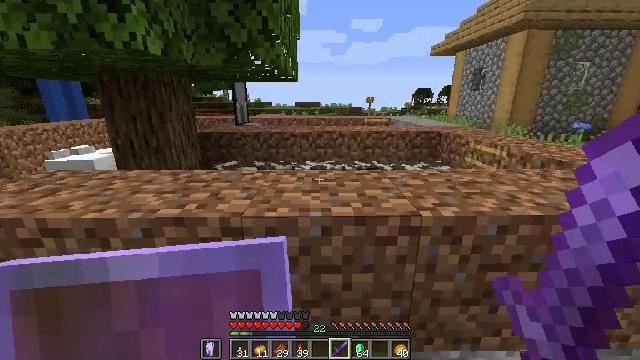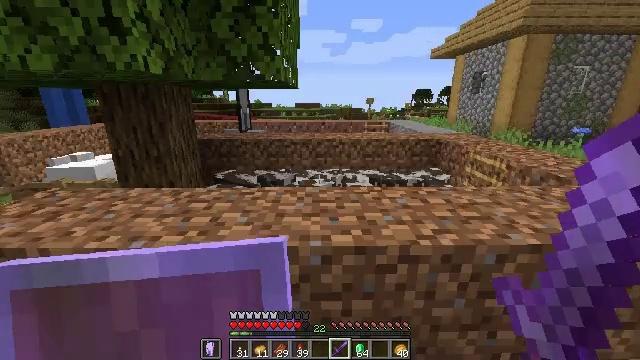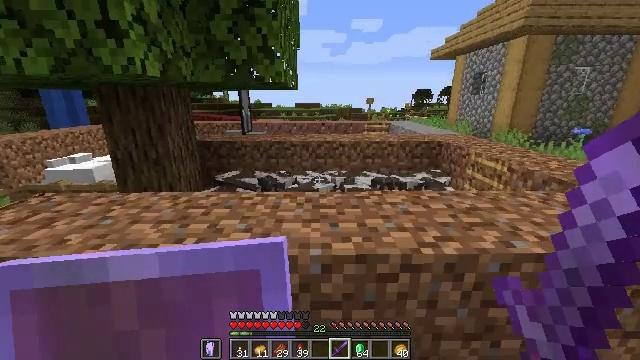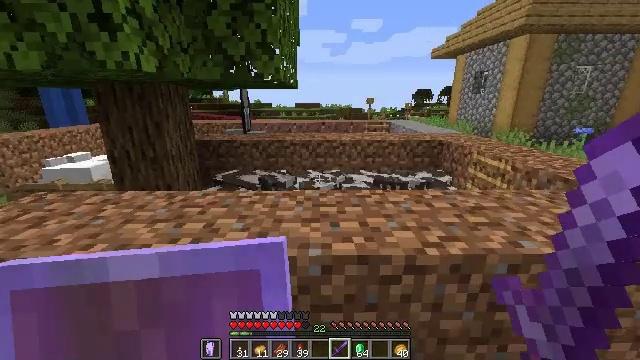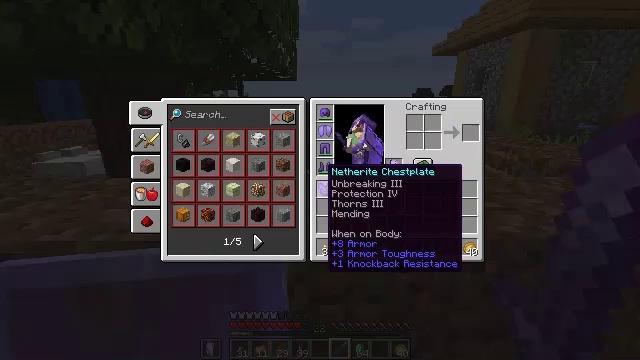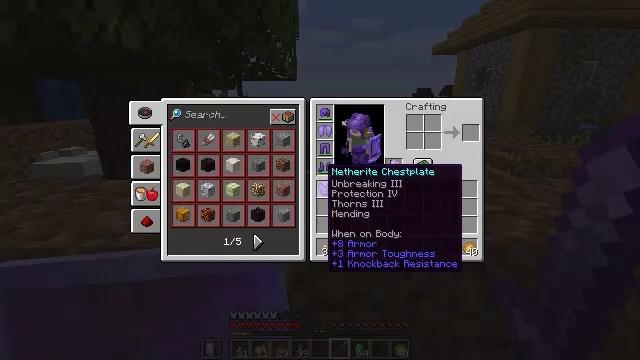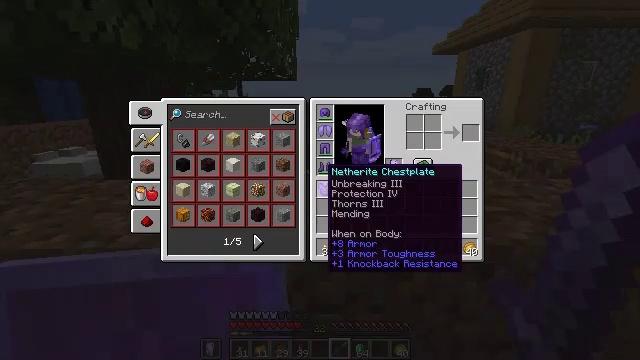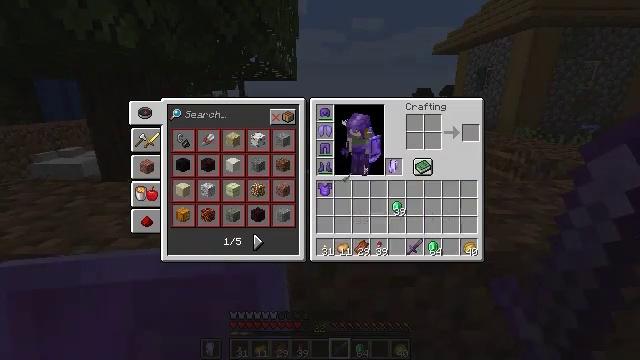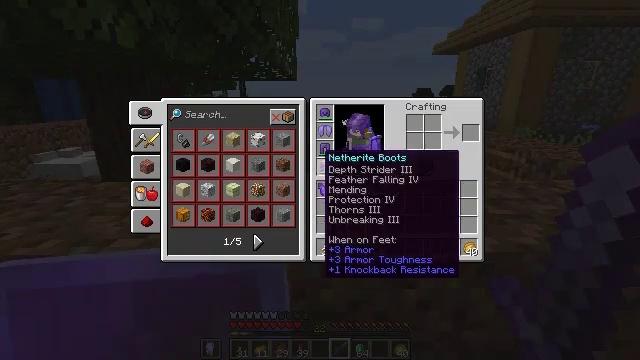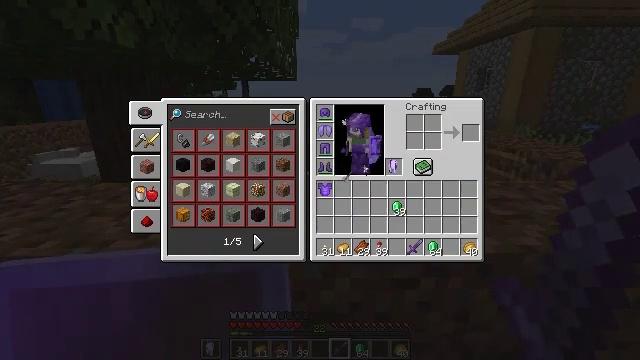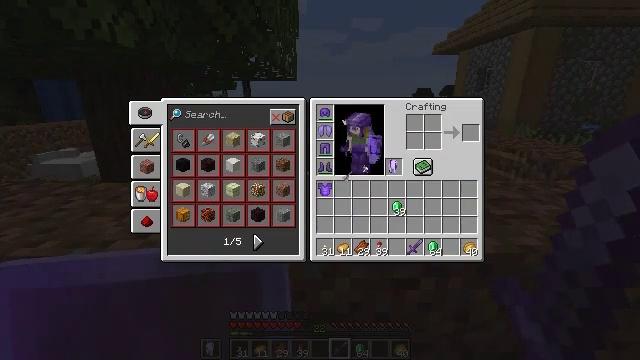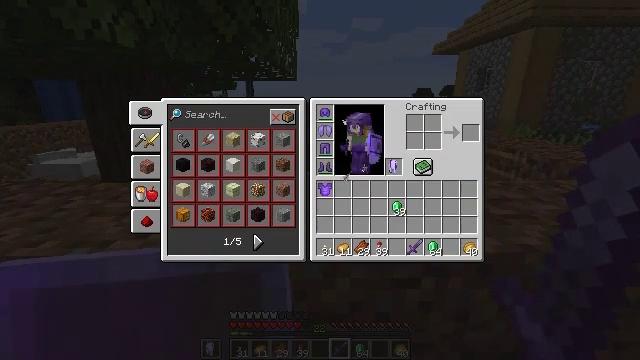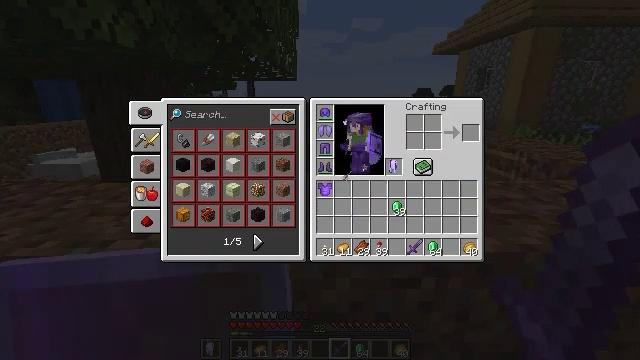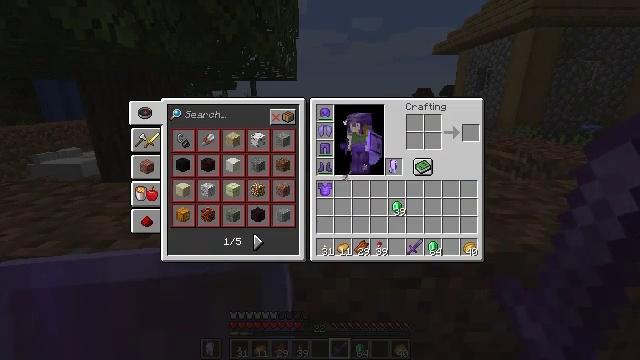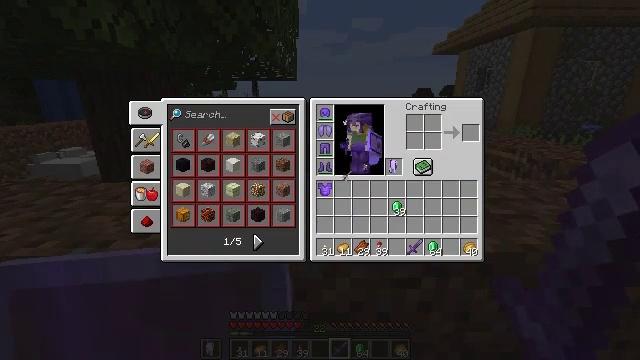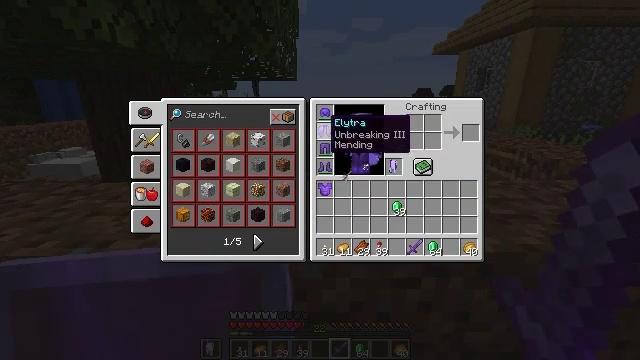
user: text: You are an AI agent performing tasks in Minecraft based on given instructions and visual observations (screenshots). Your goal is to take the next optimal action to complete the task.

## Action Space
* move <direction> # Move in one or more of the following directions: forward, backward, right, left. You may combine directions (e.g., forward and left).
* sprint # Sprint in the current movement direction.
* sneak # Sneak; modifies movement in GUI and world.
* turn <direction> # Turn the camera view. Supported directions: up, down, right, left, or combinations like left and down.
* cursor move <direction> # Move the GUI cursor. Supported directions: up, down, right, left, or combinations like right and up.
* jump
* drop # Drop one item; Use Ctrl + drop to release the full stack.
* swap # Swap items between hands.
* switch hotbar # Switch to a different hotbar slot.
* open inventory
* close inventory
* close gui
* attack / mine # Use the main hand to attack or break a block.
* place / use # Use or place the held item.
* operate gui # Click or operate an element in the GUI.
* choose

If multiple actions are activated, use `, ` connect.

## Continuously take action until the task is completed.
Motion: motion action
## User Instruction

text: Kill the sheep.
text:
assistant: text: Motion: move forward
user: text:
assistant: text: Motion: move forward
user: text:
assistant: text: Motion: move forward
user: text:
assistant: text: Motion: open inventory
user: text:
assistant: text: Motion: open inventory
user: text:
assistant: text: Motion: open inventory
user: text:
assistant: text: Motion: no_op
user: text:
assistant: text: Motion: cursor move up
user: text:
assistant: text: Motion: cursor move up
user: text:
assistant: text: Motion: sneak, cursor move up
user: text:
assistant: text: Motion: sneak, cursor move up
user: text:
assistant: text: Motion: sneak
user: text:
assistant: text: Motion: sneak
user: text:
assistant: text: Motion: sneak
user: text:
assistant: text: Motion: sneak, cursor move right
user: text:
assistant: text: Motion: sneak
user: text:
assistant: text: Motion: sneak
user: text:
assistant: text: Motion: sneak, choose
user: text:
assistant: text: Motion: sneak, cursor move down
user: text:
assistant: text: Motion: sneak, cursor move down
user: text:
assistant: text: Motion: sneak, cursor move down
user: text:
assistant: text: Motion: sneak, cursor move down
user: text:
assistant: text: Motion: sneak
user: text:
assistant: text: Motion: sneak
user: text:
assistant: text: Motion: sneak
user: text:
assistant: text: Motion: sneak
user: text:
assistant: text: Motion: sneak, cursor move left
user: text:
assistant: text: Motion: sneak
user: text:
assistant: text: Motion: sneak, choose
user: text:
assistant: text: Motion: sneak, choose